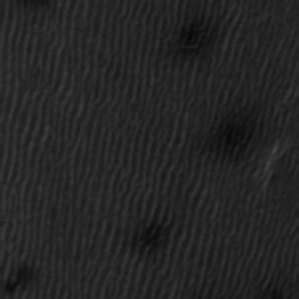
Label: frost